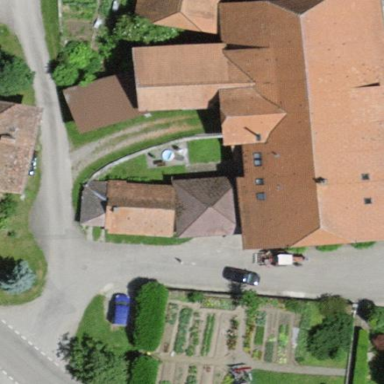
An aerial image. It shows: Farm building.